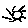
Label: sun